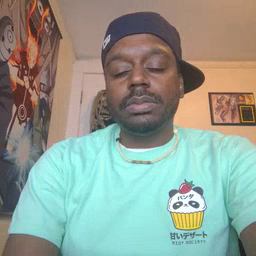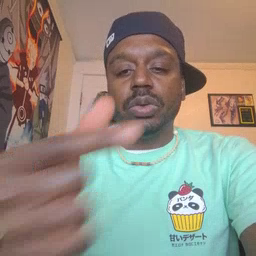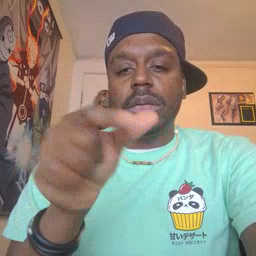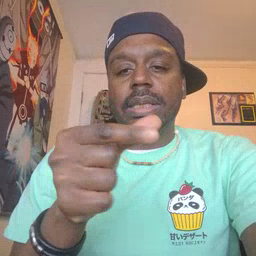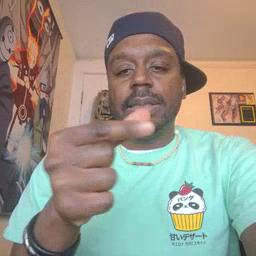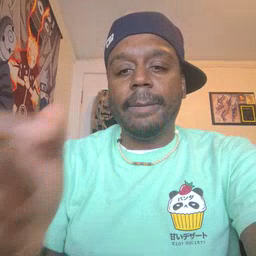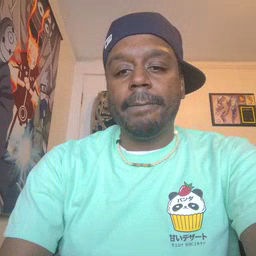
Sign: green